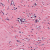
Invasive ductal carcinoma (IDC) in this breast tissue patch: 0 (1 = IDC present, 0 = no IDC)